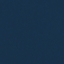
Land use / land cover: SeaLake